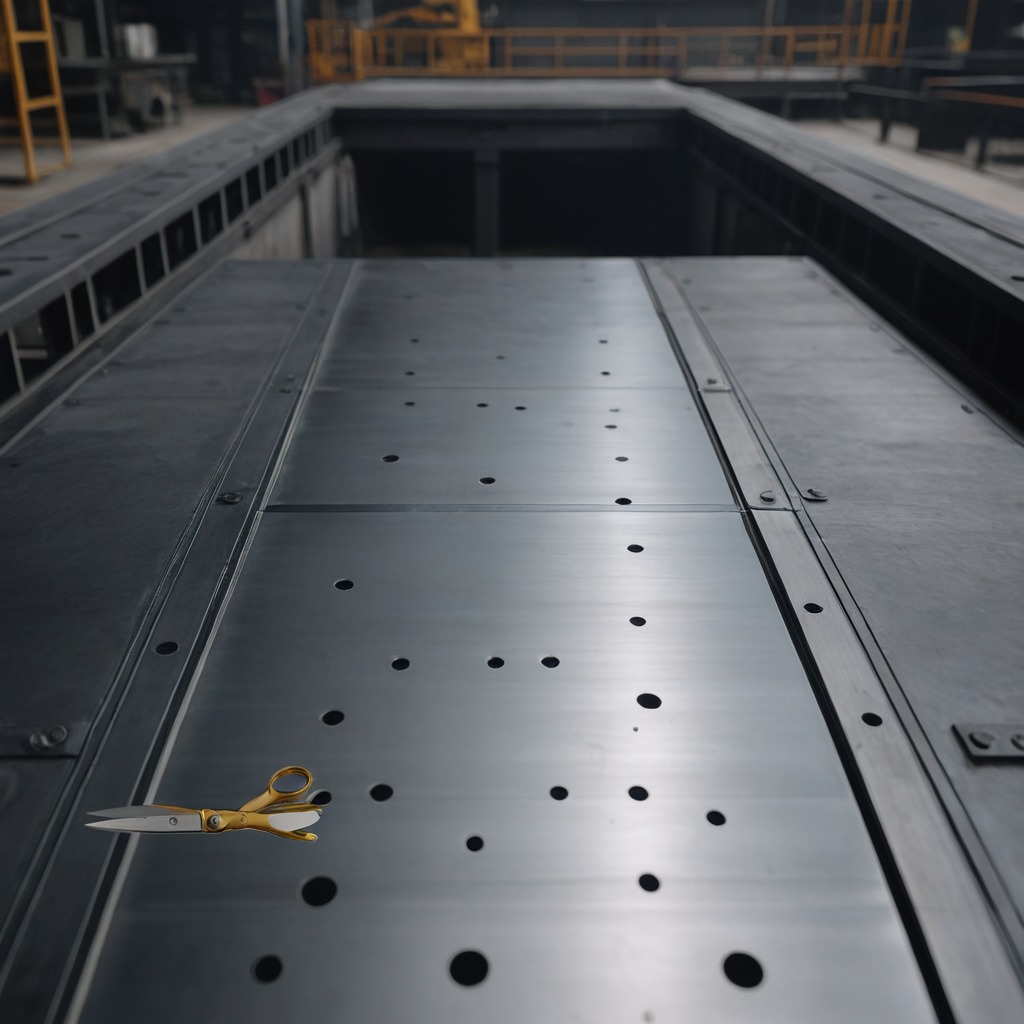
A scissor lying on a cold steel table in a mining workshop gritty textures